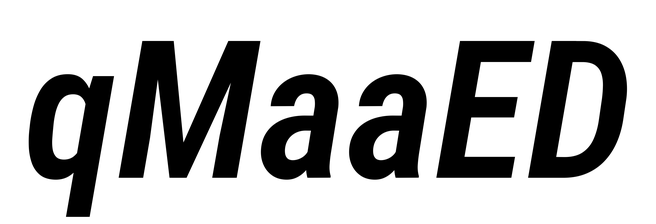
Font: Roboto-Italic_Condensed_SemiBold_Italic